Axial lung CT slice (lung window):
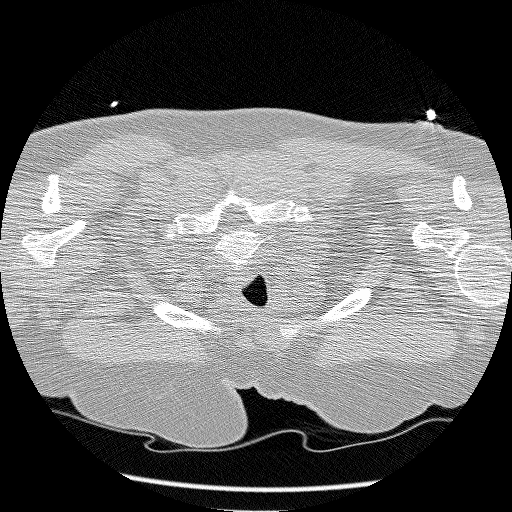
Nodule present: no